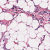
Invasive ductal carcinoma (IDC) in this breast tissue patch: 1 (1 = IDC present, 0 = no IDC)